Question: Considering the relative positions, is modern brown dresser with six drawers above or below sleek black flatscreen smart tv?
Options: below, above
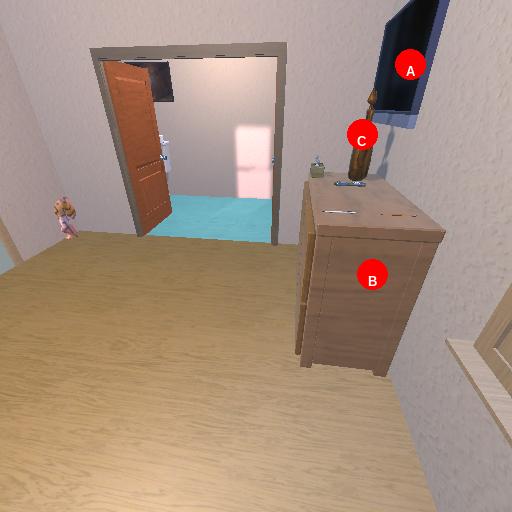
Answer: below